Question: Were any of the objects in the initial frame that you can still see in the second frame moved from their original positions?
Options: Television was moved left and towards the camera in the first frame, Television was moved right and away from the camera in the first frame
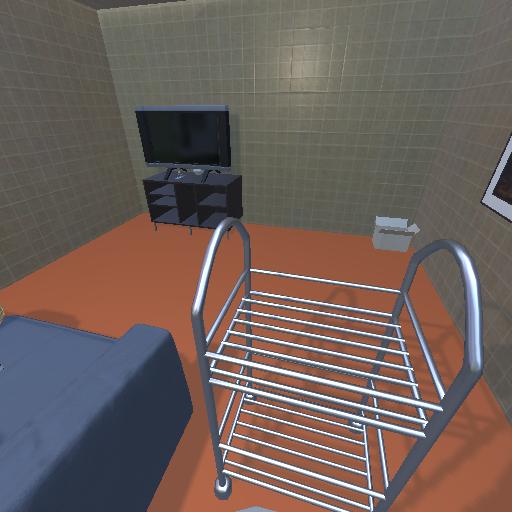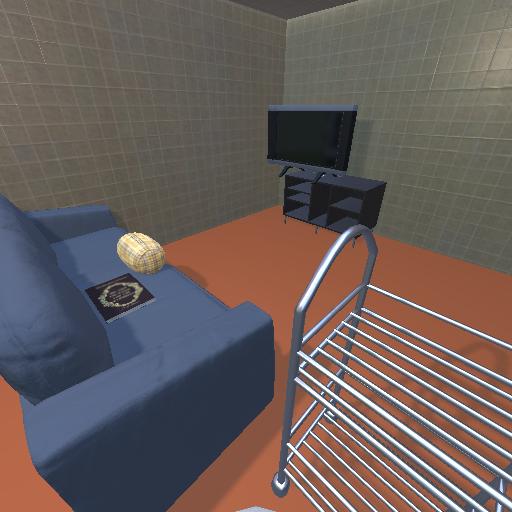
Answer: Television was moved left and towards the camera in the first frame